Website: apple
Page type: order-returns
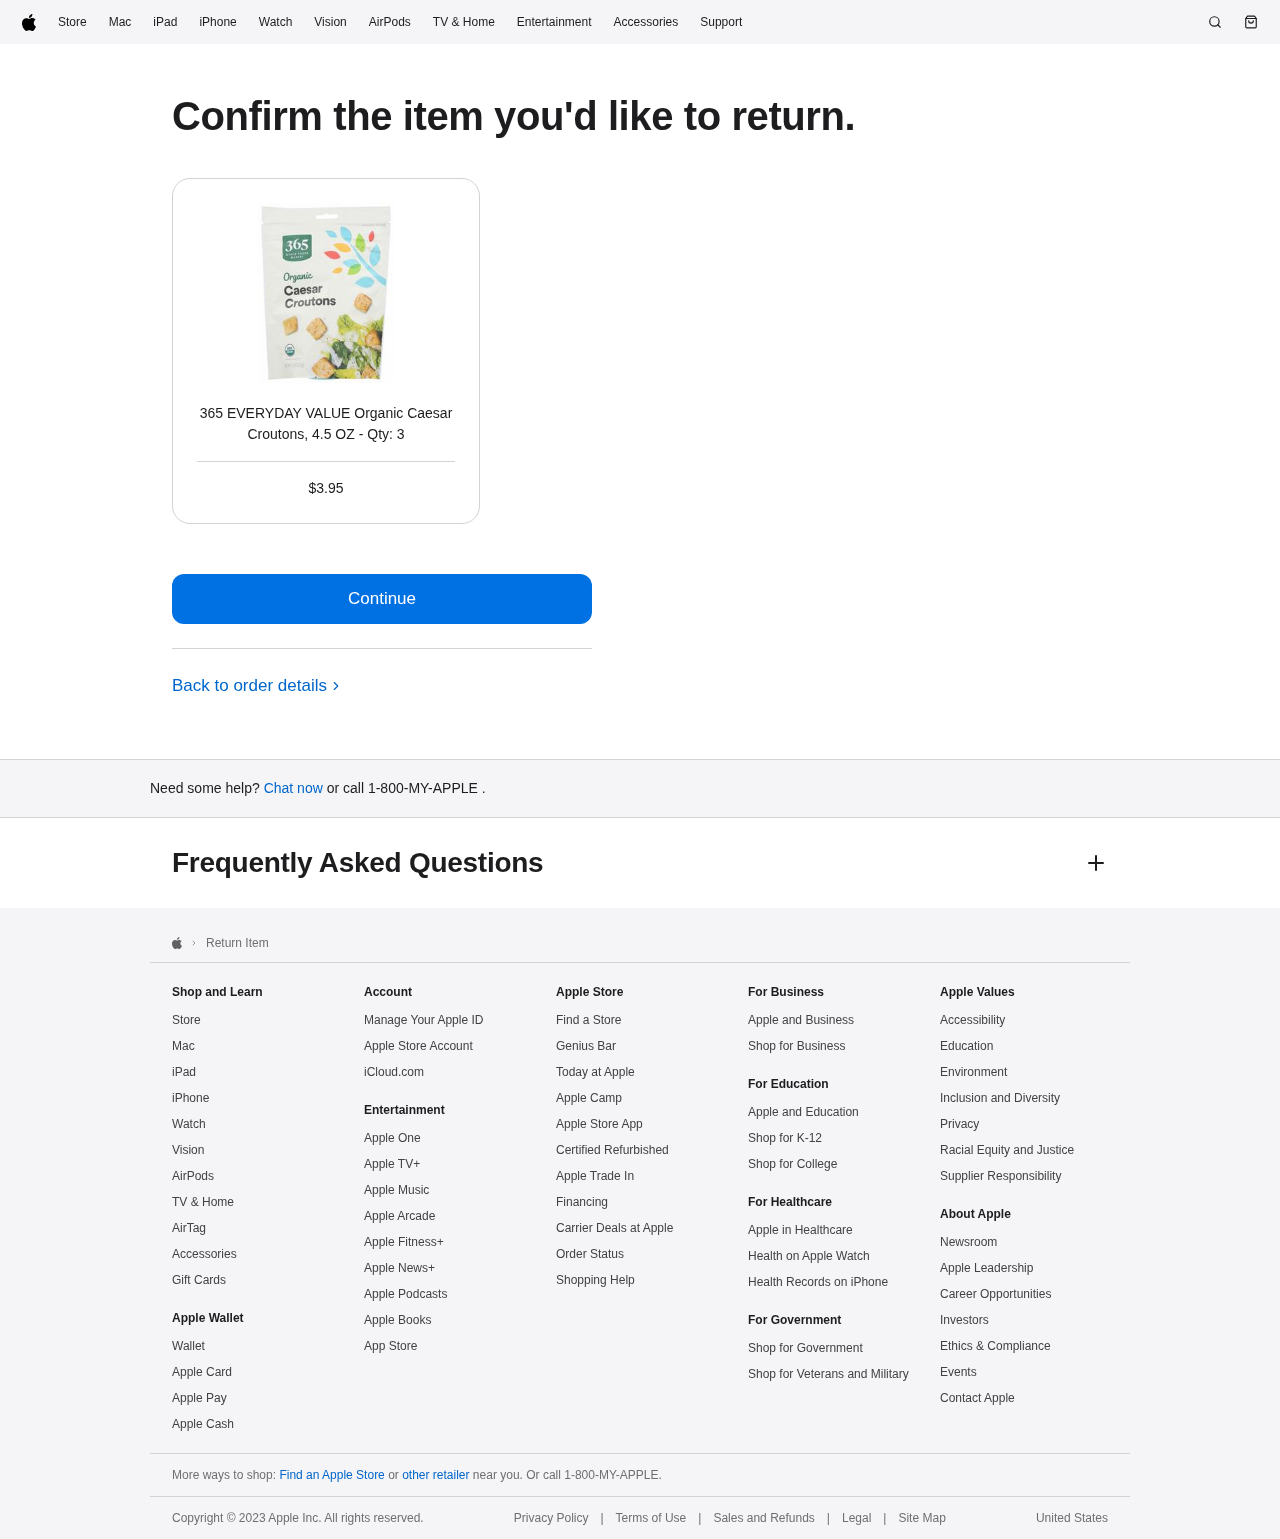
Product elements: key: PRODUCT1_NAME
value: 365 EVERYDAY VALUE Organic Caesar Croutons, 4.5 OZ
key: PRODUCT1_PRICE
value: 3.95
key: PRODUCT1_QUANTITY
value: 3